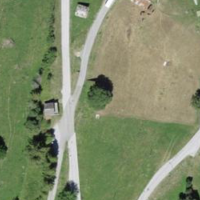
EUNIS habitat code: 24
Species observed at this site:
Salvia pratensis